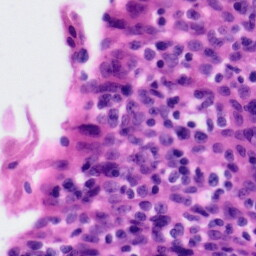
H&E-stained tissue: Tonsil